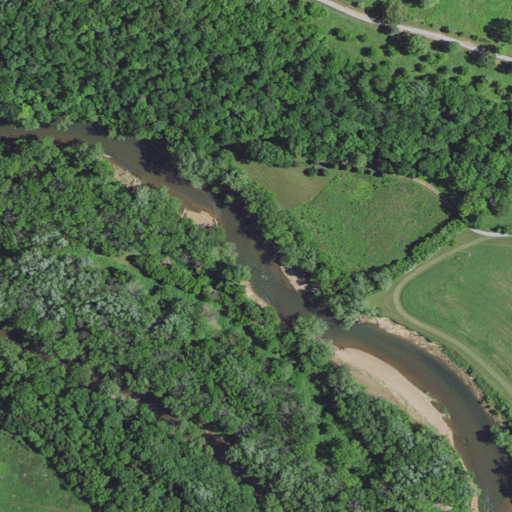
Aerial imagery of island in Kentucky named Charlie Rhea Island containing deciduous forest, pasture, open water, mixed forest, herbaceous wetlands, and open development